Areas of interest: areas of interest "Basketball Arena"
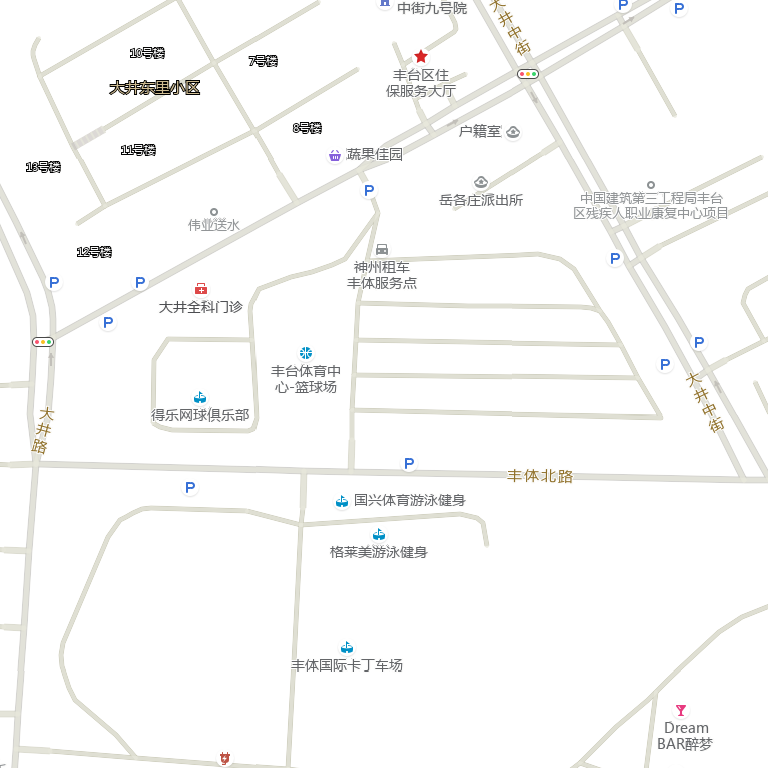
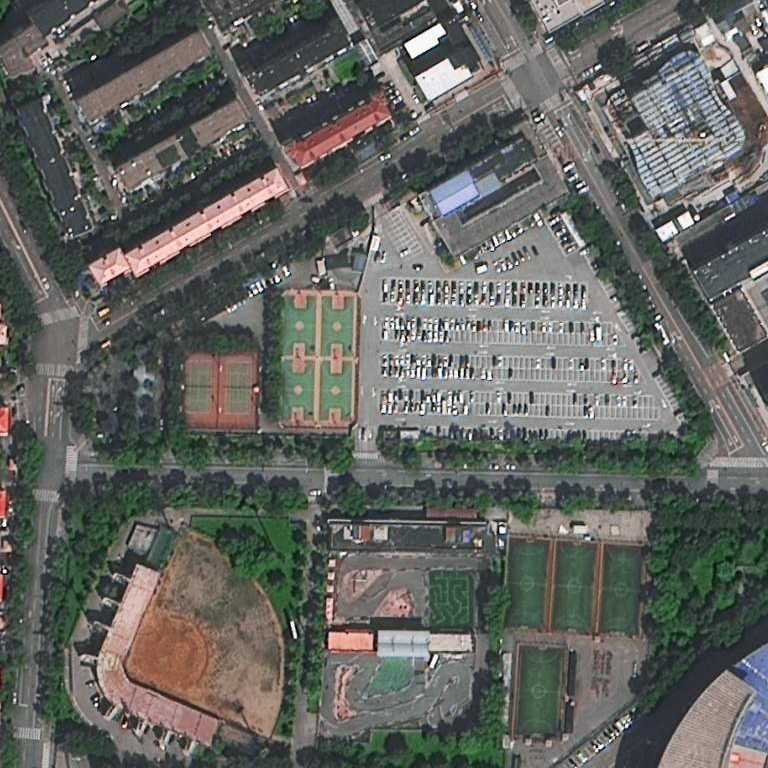